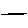
Label: line